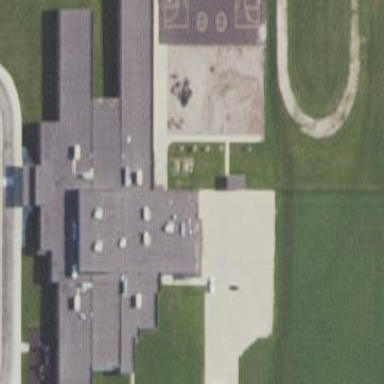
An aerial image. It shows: School building.